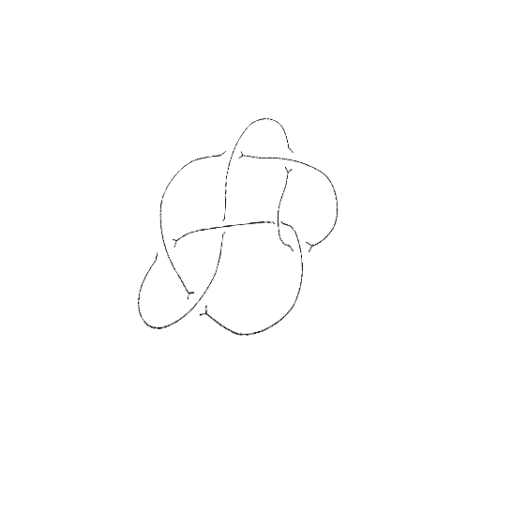
Crossing number: 7